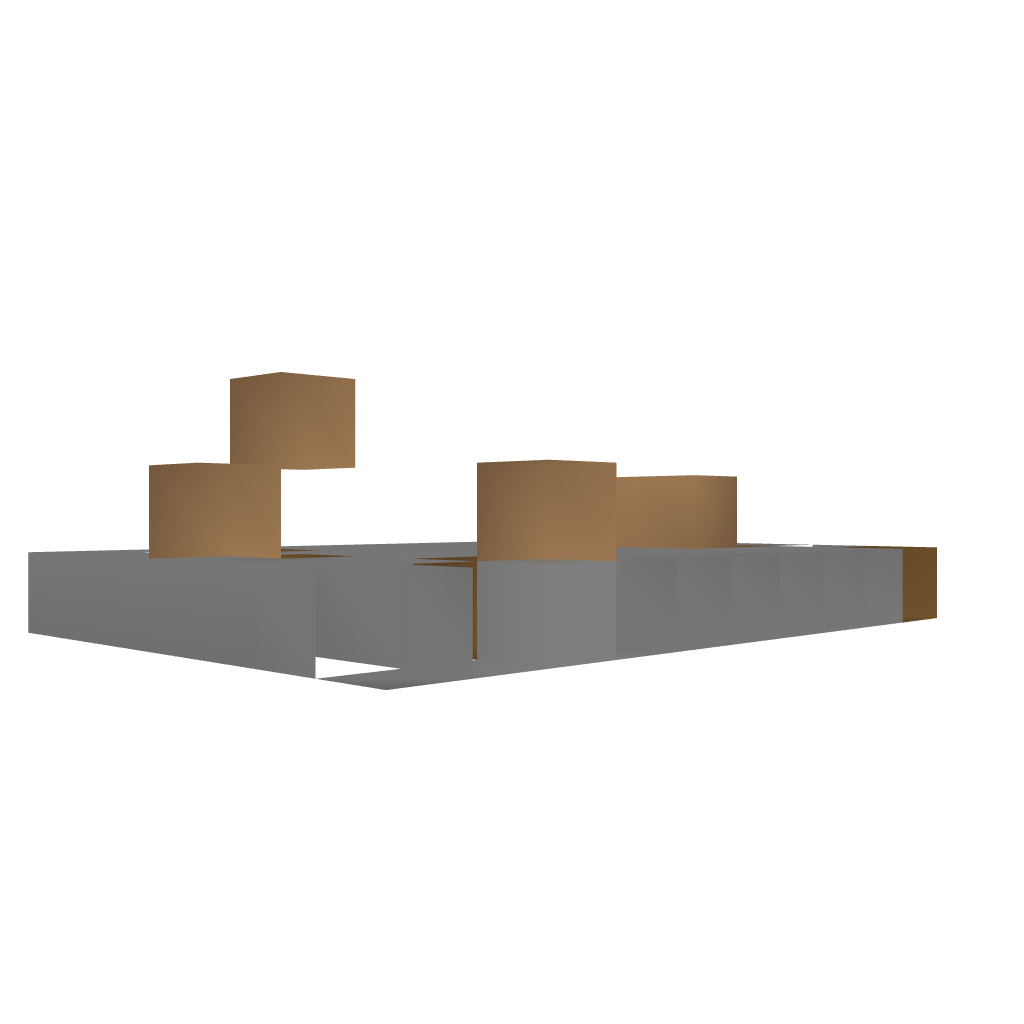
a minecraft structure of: Wind Chimes bad low quality